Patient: sex M, age 26
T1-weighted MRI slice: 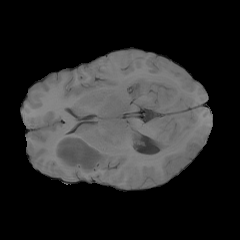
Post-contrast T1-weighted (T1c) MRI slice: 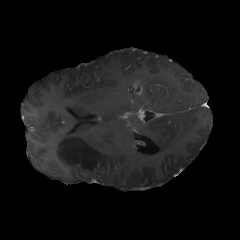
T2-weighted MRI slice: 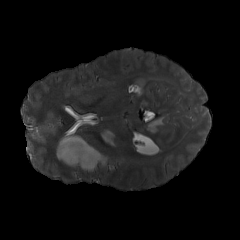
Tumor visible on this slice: yes
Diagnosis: Astrocytoma, IDH-mutant
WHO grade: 4